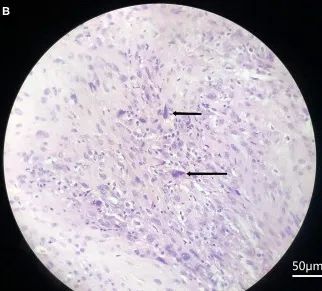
Pathological slice of undifferentiated pleomorphic sarcoma. Arrows indicate that the tumor cells have obvious nuclear atypia and pathological nuclear mitosis. 40X HE stain.
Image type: pathology (h&e)